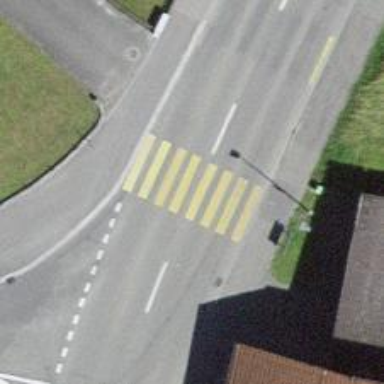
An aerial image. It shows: Uncontrolled road crossing.